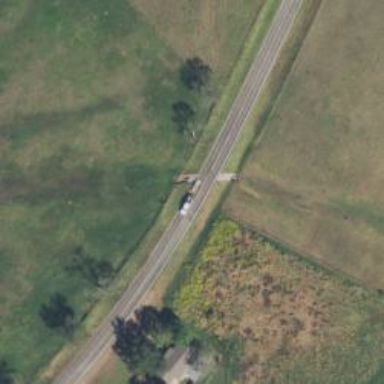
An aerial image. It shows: Tertiary road.